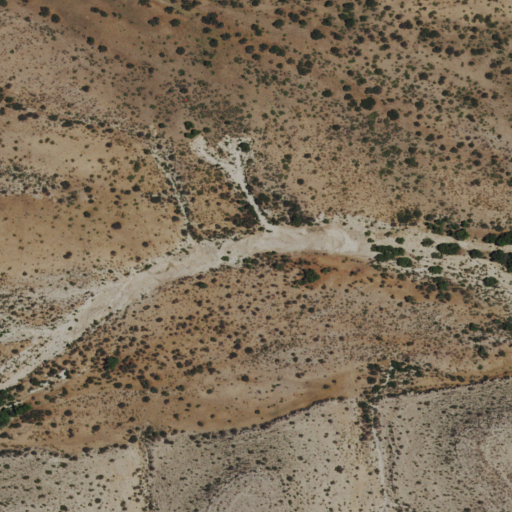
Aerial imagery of valley in New Mexico named Loafer Draw containing shrub and grassland